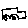
Label: car